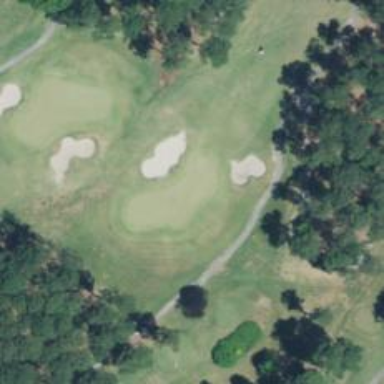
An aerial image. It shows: Golf hole.